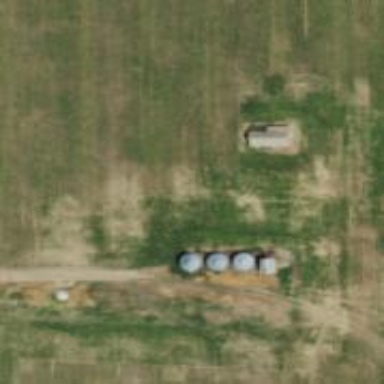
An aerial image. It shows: Silo.